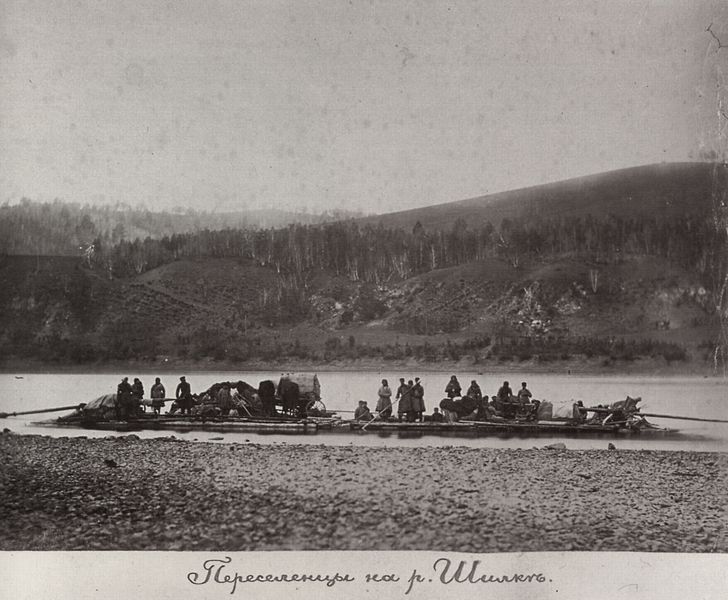
Titel: Siedler am Silka Fluss im Gebiet des Ural
Künstler: Russischer Photograph
Schlagwörter: baum, berg, dunkel, felsen, gruppe, himmel, kopf, körper, mann, meer, schatten, wasser, weiß, wolken, bäume, fluss, frauen, landschaft, menschen, mädchen, sand, see, ufer, frankreich, frau, grau, hell, kleid, kleider, köpfe, licht, männer, schwarz, wolke, masse, menge, kleidung, mensch, stein, steine, bach, hügel, kalt, natur, gewässer, wege, stoff, kind, personen, person, wald, boot, kinder, paddel, ruder, bewölkt, schiff, schrift, strand, welle, wellen, fischer, jungen, netze, körbe, russland, transport, berge, fels, gebirge, dunst, nebel, nuancen, kahl, geröll, ausflug, schriftzug, rand, wagen, böschung, tannen, dampf, ruderboot, rudern, inschrift, korb, junge, bucht, foto, fotografie, photographie, gefäß, oberfläche, viele, titel, buchstabe, buchstaben, menschenmasse, beschriftung, tanne, menschenmenge, photo, untertitel, floss, flösser, karg, tannenbaum, tannenbäume, tannenwald, nadelwald, flussfahrt, fähre, postkarte, gefäße, reisende, fotographie, netz, lettern, altdeutsch, bewaldet, handschrift, beschreibung, fot, wals, russisch, fischen, photografie, ruderschiff, paddelboot, proviant, uffer, nebekl, verhangen, kyrillisch, tegernsee, nuance, sea, stausee, wolga, expedition, treideln, flos